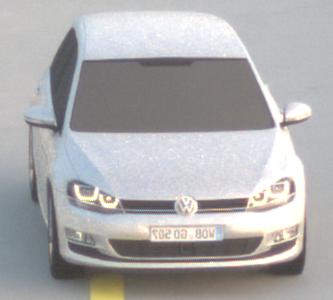
Make: VW
Model: Golf 1.2 TSI BMT
Detailed model: Golf (VII)
Model produced from: 2012/11
Model produced until: 2014/05
Doors: 3
Color: white
Road condition: dry road
Daytime: sunrise or sunset
Contrast: low contrast